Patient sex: F
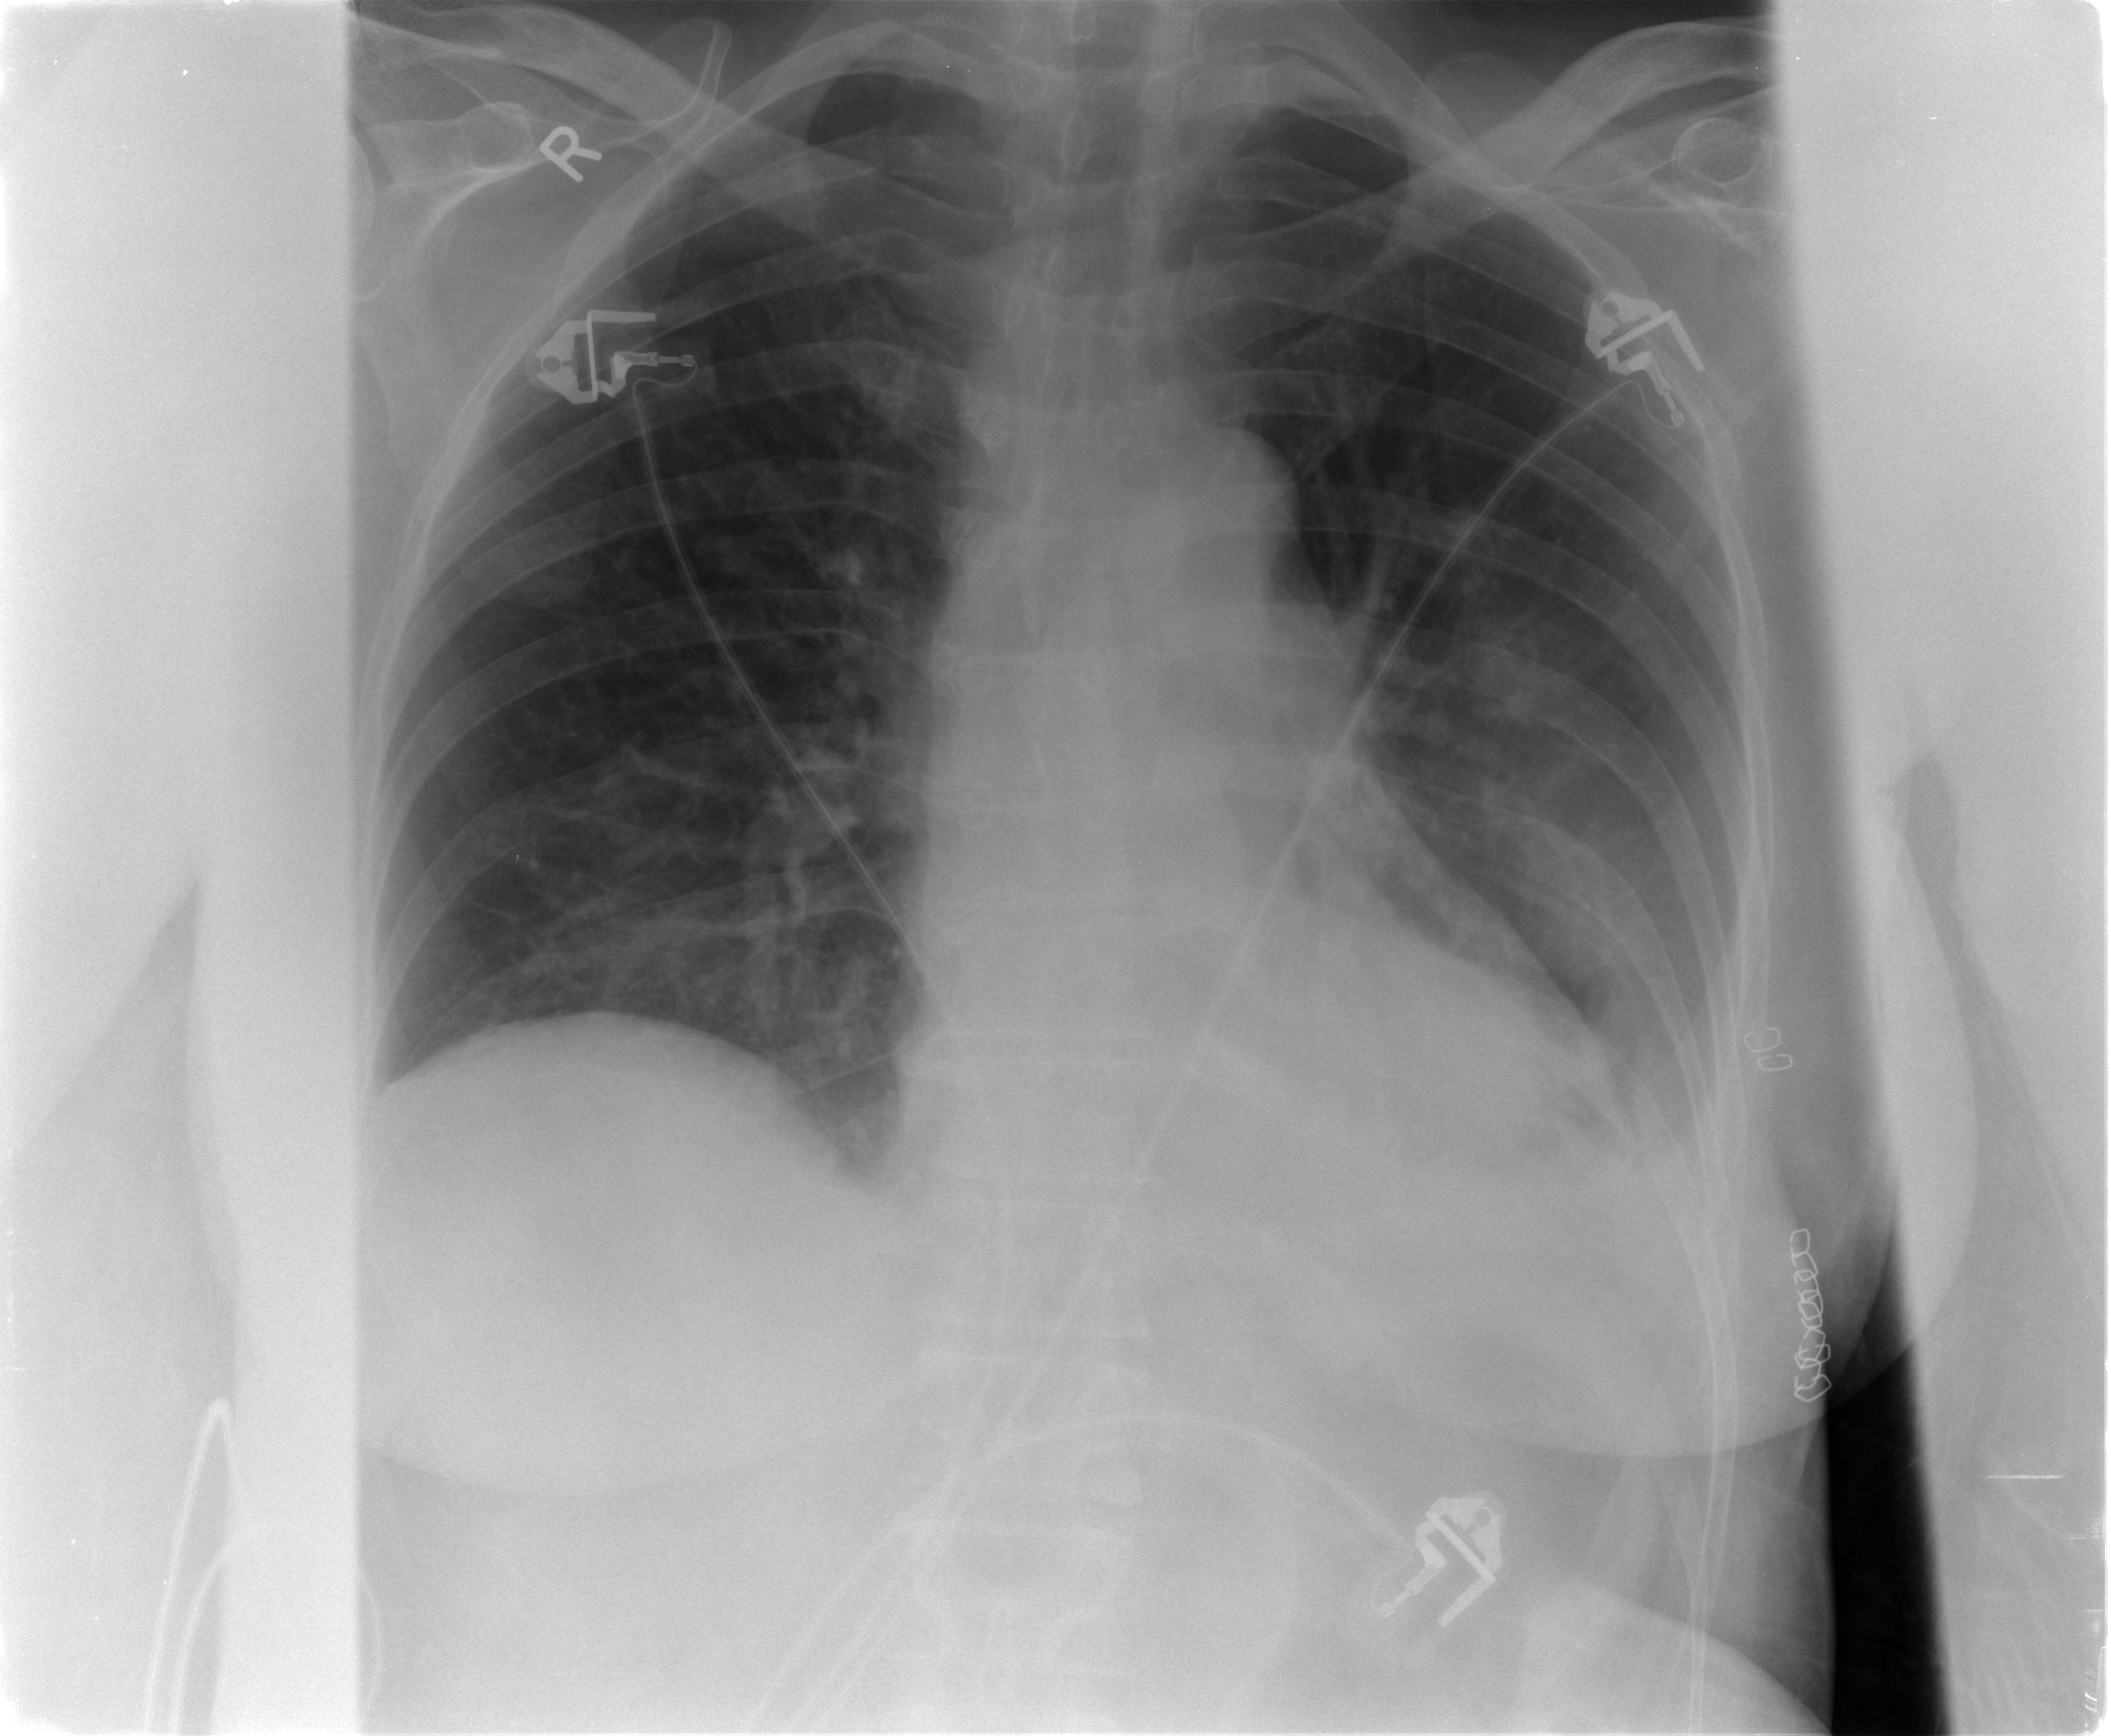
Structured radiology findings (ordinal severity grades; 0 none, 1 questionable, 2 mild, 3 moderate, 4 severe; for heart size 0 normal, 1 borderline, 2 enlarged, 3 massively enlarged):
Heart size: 1
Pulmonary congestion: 0
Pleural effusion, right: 0
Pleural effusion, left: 2
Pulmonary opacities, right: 0
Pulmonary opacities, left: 0
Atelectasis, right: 1
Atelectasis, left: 2